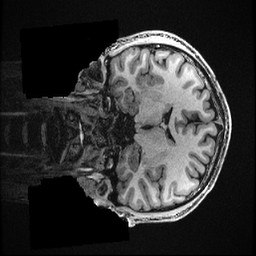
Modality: T1w
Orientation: coronal
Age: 26
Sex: male
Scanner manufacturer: ge
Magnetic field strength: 3 T
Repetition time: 0.008096 s
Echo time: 0.003548 s